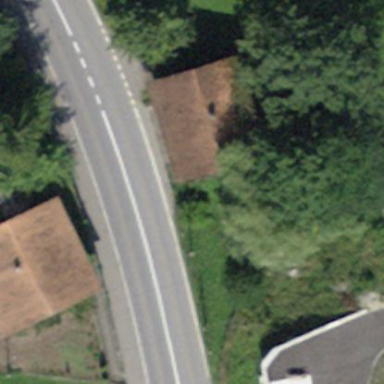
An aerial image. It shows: Simple house.